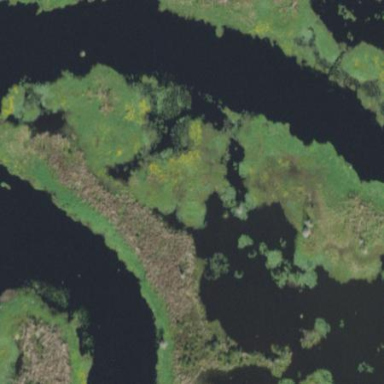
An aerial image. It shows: Marshy wetland area.